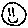
Label: smiley face